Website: apple
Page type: store-pickup
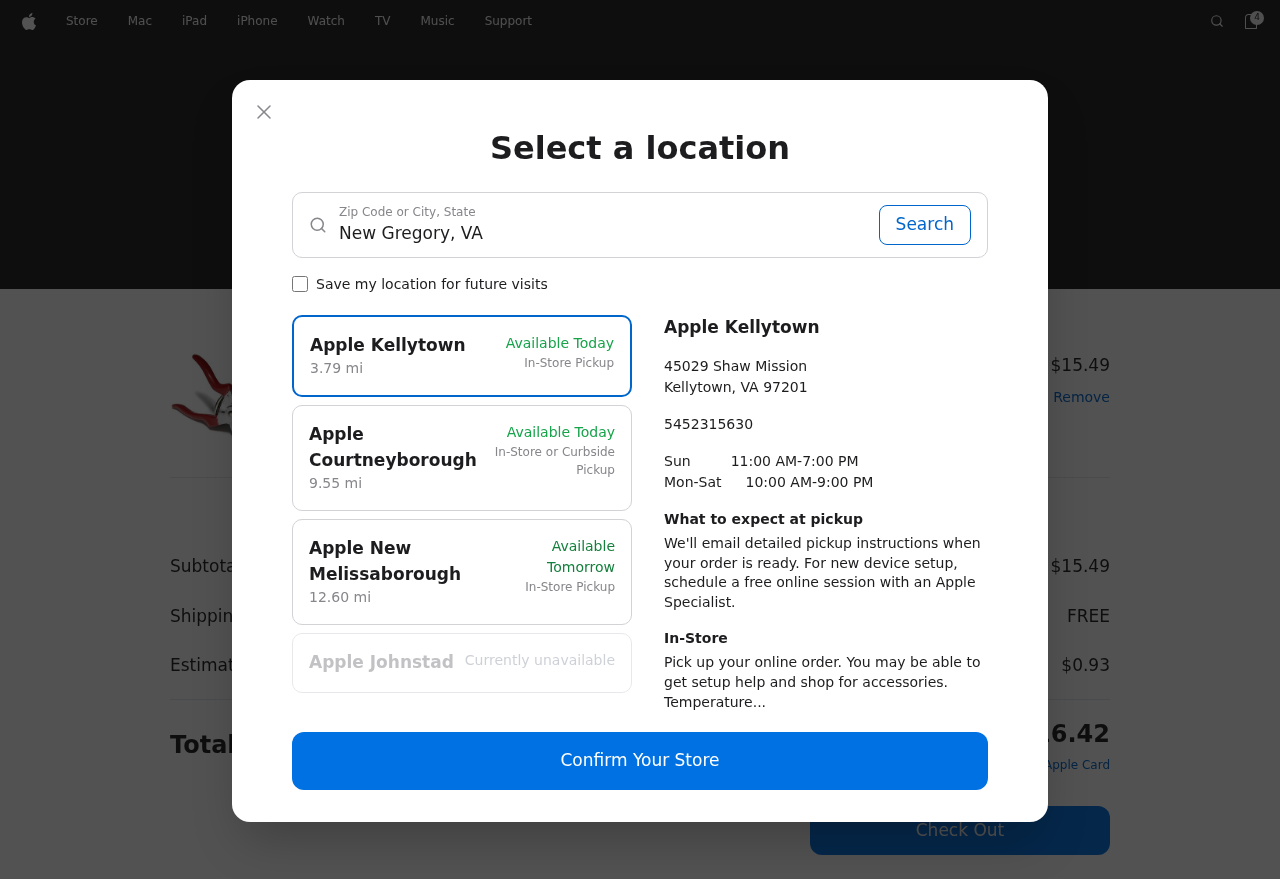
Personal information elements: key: PII_CITY_STATE
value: New Gregory, VA
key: PII_LOCATION1_CITY
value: Apple Kellytown
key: PII_LOCATION1_CITY_STATE_ZIP
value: Kellytown, VA 97201
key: PII_LOCATION1_STREET
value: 45029 Shaw Mission
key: PII_LOCATION2_CITY
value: Apple Courtneyborough
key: PII_LOCATION3_CITY
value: Apple New Melissaborough
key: PII_LOCATION4_CITY
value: Apple Johnstad
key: PII_PHONE
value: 5452315630
Product elements: key: PRODUCT1_NAME
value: Strathwood 8-Inch Pruner with Pouch
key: PRODUCT1_PRICE
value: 15.49
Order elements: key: ORDER_NUM_ITEMS
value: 4
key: ORDER_TOTAL
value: $16.42
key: ORDER_SUBTOTAL
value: $15.49
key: ORDER_SHIPPING_COST
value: FREE
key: ORDER_TAX
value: $0.93
Search elements: key: SEARCH_CITY_STATE
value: New Gregory, VA